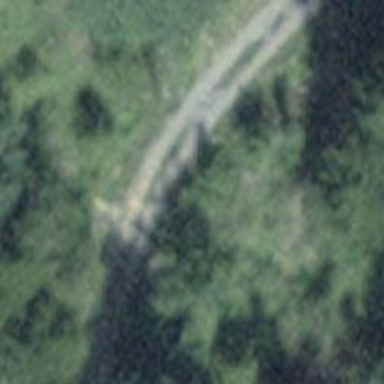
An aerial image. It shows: Track with grade 4 tracktype.